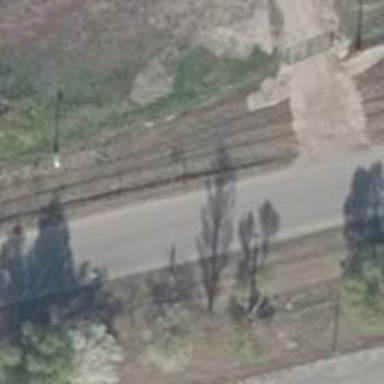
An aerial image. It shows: Railway switch.